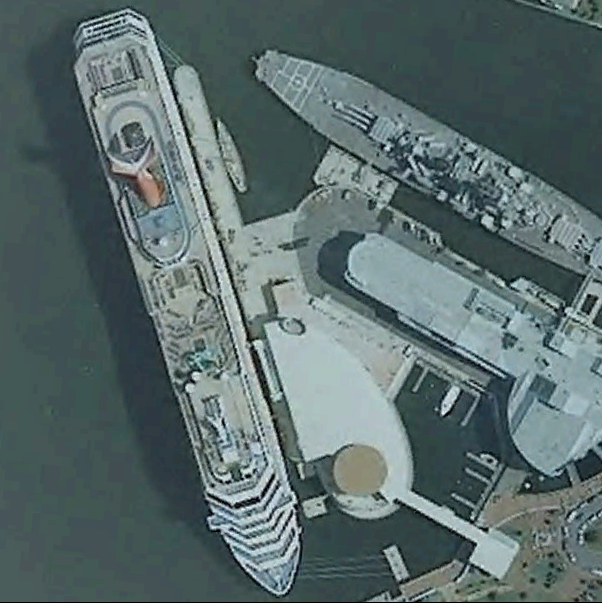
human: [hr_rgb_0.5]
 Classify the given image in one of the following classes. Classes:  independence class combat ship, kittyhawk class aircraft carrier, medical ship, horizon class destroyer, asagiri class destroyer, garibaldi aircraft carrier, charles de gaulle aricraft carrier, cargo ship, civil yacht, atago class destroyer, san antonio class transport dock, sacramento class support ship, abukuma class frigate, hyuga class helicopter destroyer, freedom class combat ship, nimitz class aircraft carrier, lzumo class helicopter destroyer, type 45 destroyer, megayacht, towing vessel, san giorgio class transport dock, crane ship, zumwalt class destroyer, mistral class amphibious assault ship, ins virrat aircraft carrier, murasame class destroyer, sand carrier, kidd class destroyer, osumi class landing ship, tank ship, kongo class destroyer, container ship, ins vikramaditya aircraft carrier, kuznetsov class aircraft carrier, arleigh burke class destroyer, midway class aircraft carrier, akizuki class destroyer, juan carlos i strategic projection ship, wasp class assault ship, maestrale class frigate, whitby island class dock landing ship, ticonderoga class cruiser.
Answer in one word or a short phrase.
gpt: Megayacht